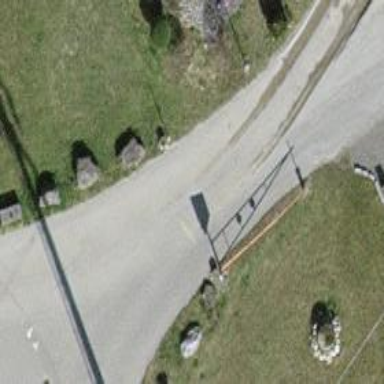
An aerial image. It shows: Gate.